Question: I have this weird issue regarding the EKEventEditViewController which does not display the "Add Event" title in the navigation bar. I use the following code to present it:
'''
[eventStore requestAccessToEntityType:EKEntityTypeEvent completion:^(BOOL granted, NSError *error) {
if (!granted) { return; }
__block EKEvent *calEvent = [EKEvent eventWithEventStore:eventStore];
calEvent.title = self.event.title;
calEvent.startDate = startDate;
calEvent.endDate = endDate;
calEvent.location = self.event.address.title;
[calEvent setCalendar:[eventStore defaultCalendarForNewEvents]];
__block EKEventEditViewController *eventViewController = [[EKEventEditViewController alloc] init];
eventViewController.editViewDelegate = self;
eventViewController.eventStore = eventStore;
eventViewController.event = calEvent;
dispatch_async(dispatch_get_main_queue(), ^{
[self presentViewController:eventViewController animated:YES completion:nil];
});
}];
'''
The result is this:

Any help would be greatly appreciated.
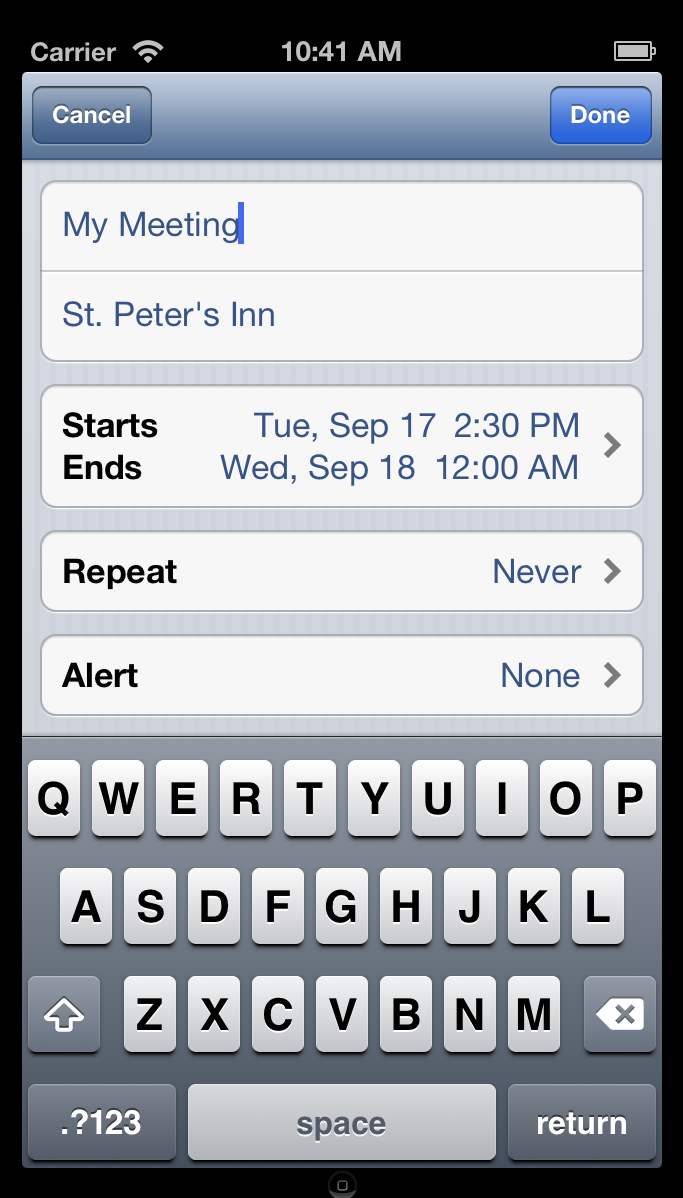
Answer: I have no idea why this was happening but it got fixed by itself when I added the following appearance setting in my AppDelegate:
'''
NSDictionary *barTitleAppearanceDict = @{UITextAttributeFont : [UIFont fontWithName:@"HelveticaNeue" size:22.0]};
[[UINavigationBar appearance] setTitleTextAttributes:barTitleAppearanceDict];
'''